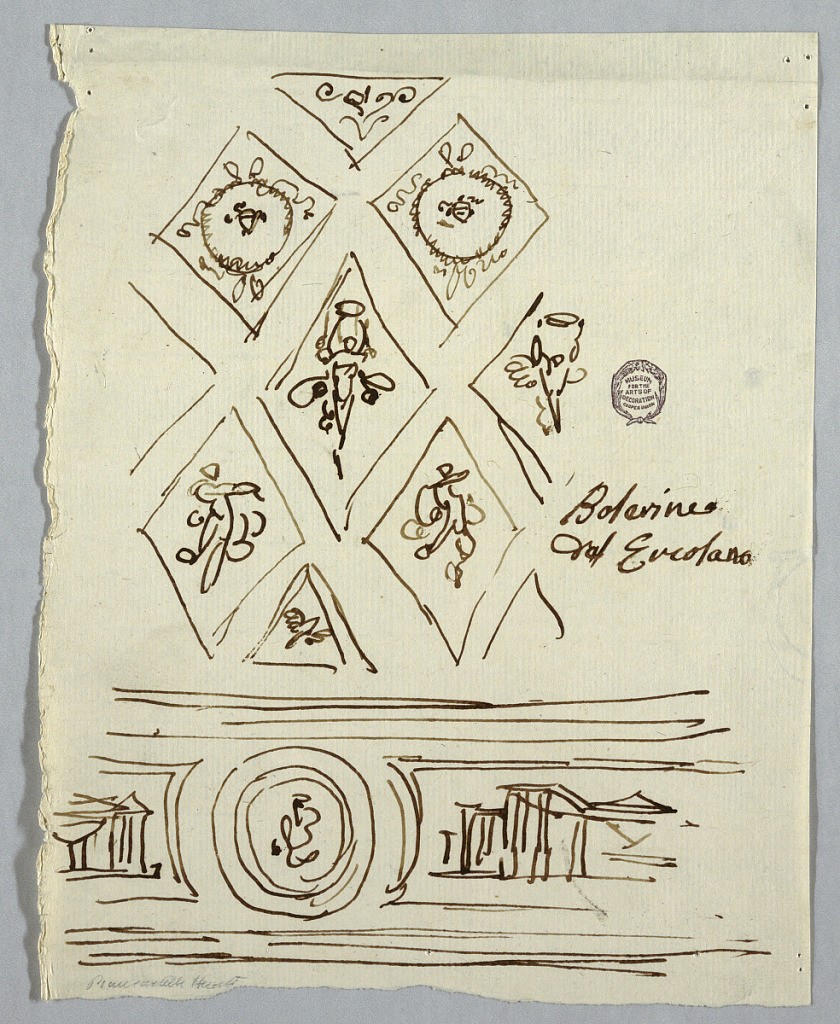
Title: Sketch for an Interior
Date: ca. 1800
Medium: Pen and brown ink (iron gall ink), traces of graphite on paper
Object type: Drawing
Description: At bottom, a frieze with a roundel and panels showing architecture (?). Above, diamonds containing sketches of dancing figures and laurel wreaths.